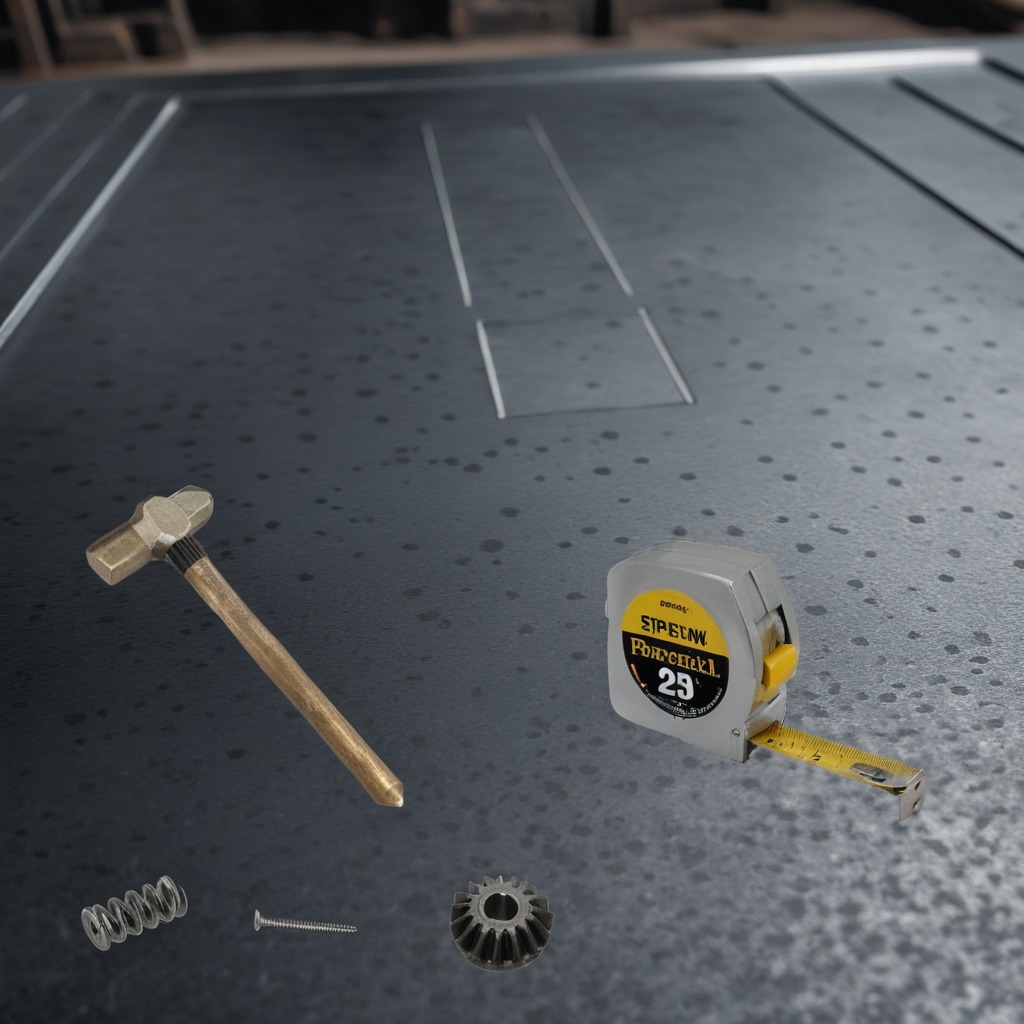
A steel gear with teeth, a measuring tape, a hammer, a metal machine screw, and a coiled metal spring are lying on the cold steel table in a mining workshop.